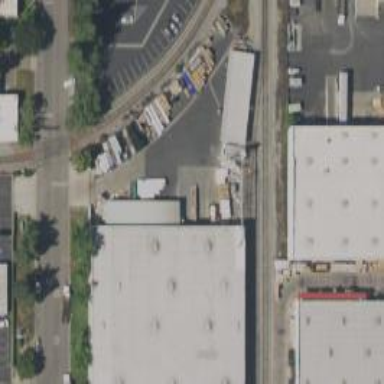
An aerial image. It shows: Rail spur service.